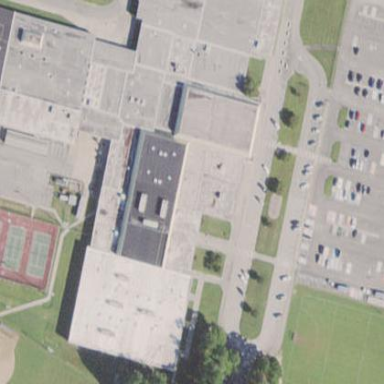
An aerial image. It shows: School building.